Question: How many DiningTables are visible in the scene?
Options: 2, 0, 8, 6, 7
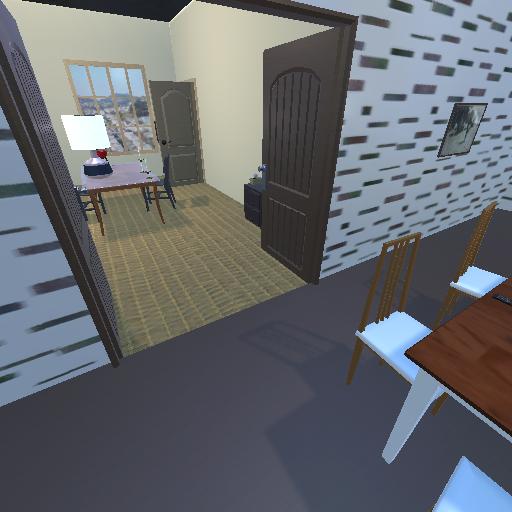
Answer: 2